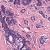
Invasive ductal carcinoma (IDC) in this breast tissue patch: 1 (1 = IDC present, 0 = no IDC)